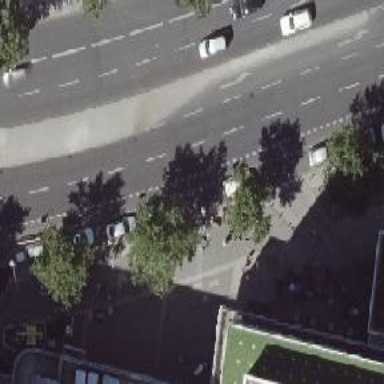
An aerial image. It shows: Taxi stand.